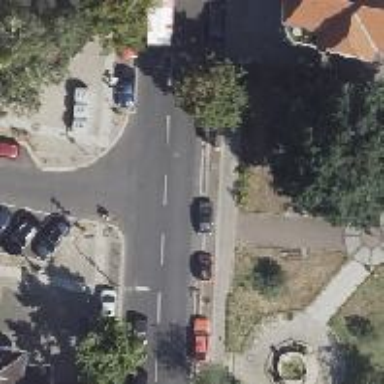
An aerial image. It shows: Asphalt footpath with unmarked crossing.